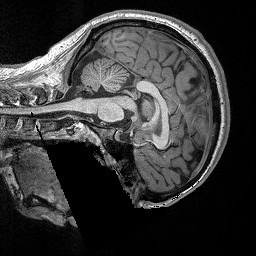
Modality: T1w
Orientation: sagittal
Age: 20
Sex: male
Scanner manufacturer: siemens
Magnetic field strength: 3 T
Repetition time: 2.3 s
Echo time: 0.00298 s